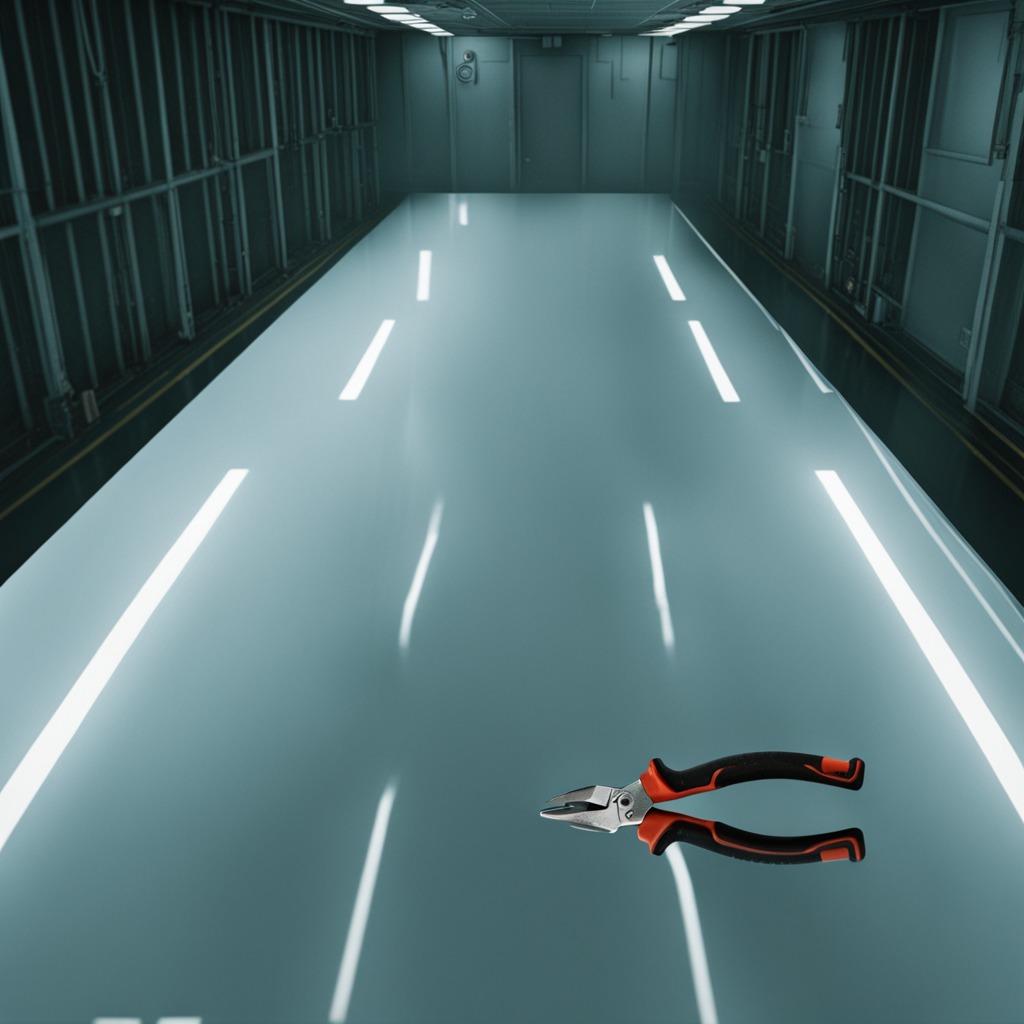
A plier is lying on a table in a ship maintenance bay.